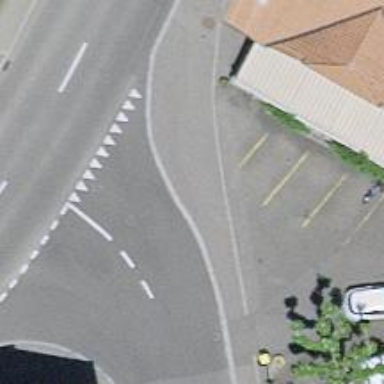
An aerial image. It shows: Post box.